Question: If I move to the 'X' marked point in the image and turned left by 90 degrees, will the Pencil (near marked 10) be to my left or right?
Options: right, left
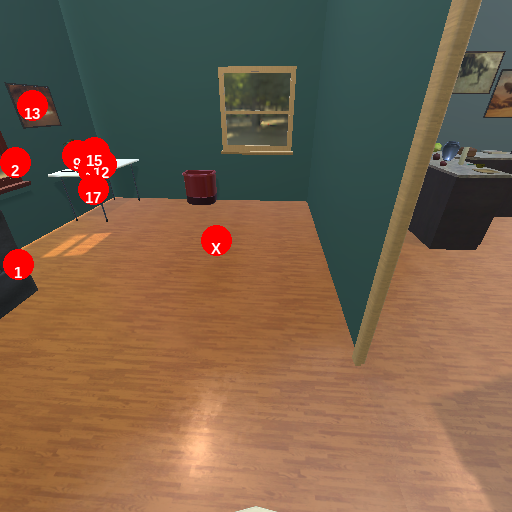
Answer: right